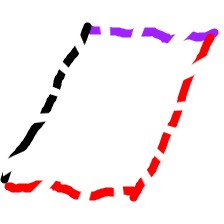
Shape: parallelogram